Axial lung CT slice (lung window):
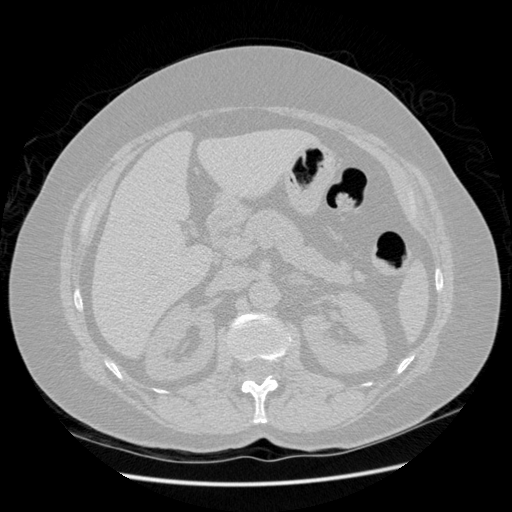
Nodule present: no